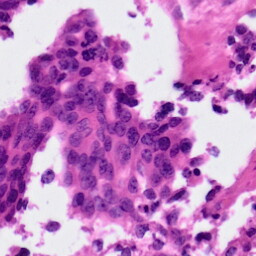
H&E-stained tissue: Ovarian